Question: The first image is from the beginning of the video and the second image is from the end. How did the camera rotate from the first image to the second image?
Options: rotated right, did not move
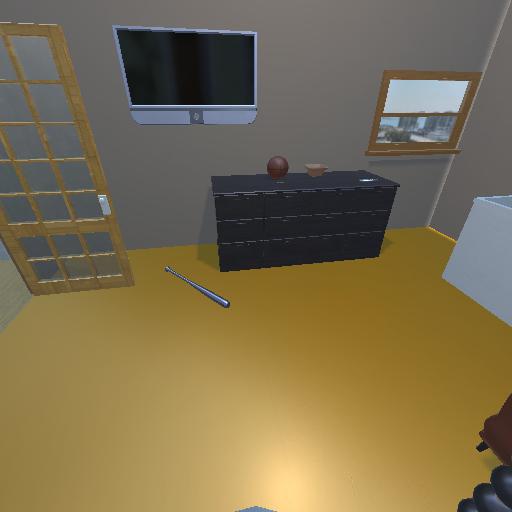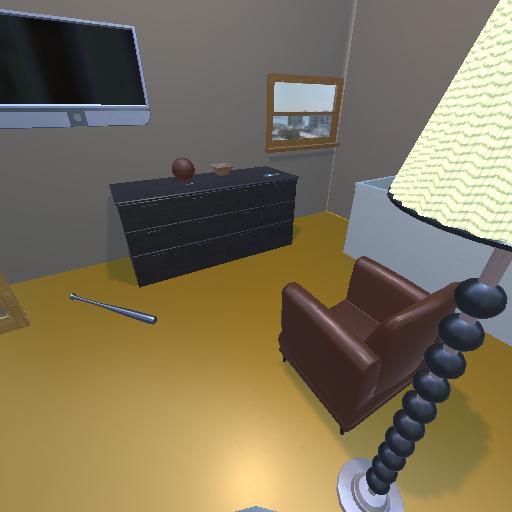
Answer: rotated right